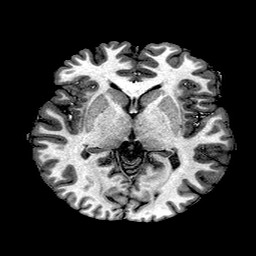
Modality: T1w
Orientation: coronal
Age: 22
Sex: male
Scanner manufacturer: ge
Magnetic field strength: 3 T
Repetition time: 7.66 s
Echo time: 0.003476 s